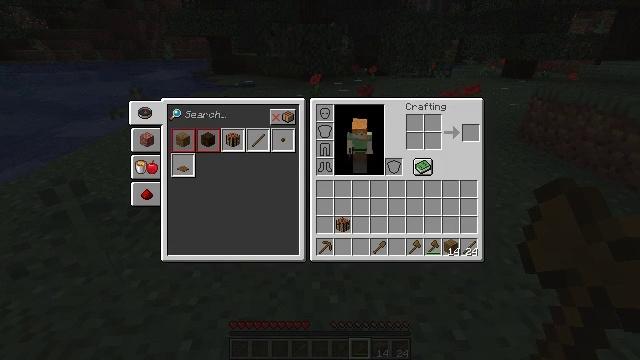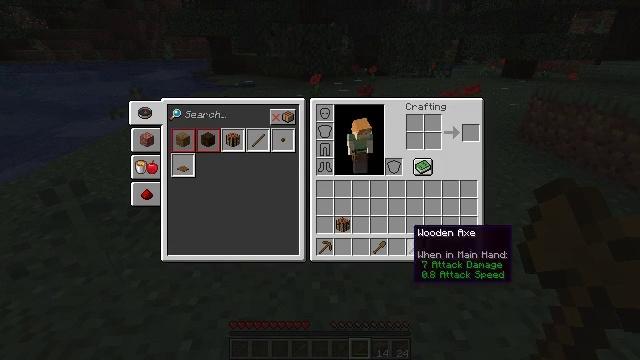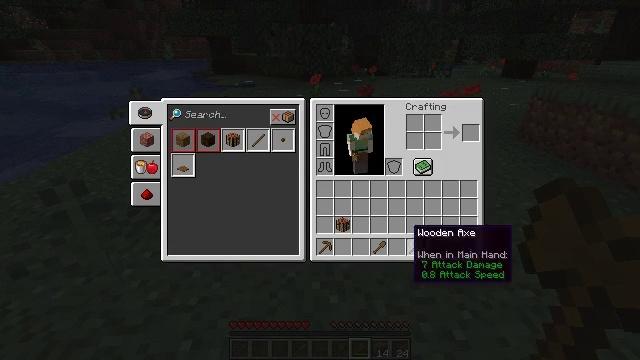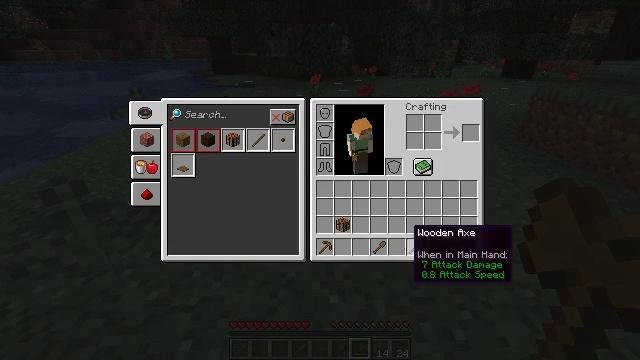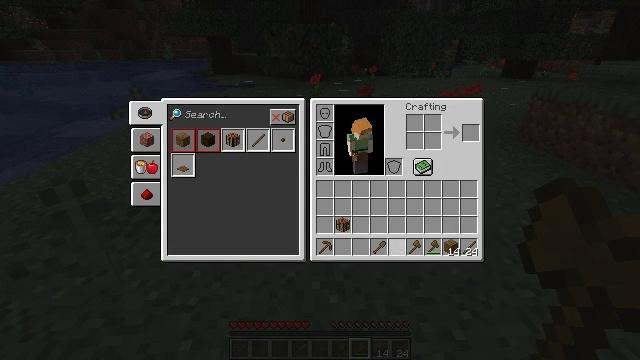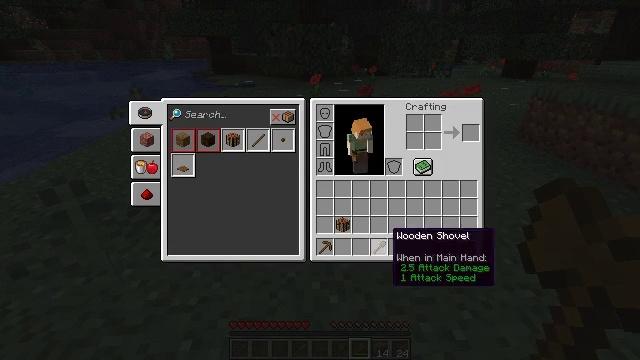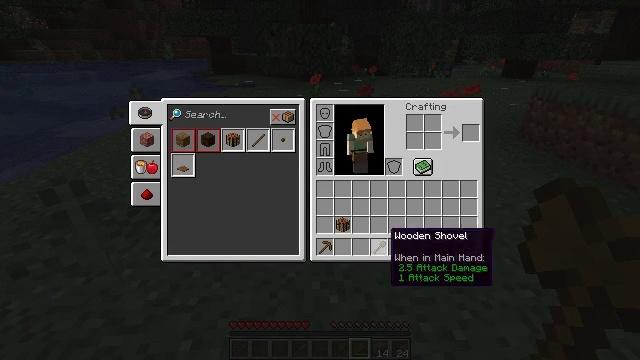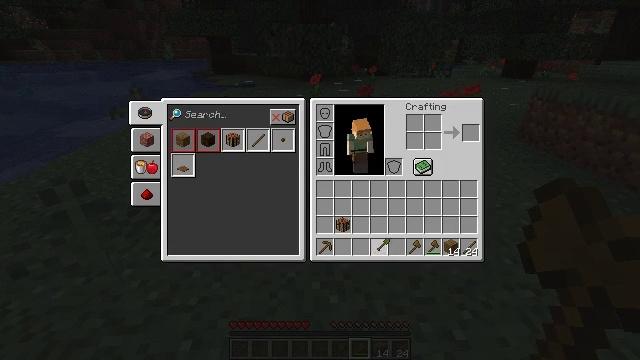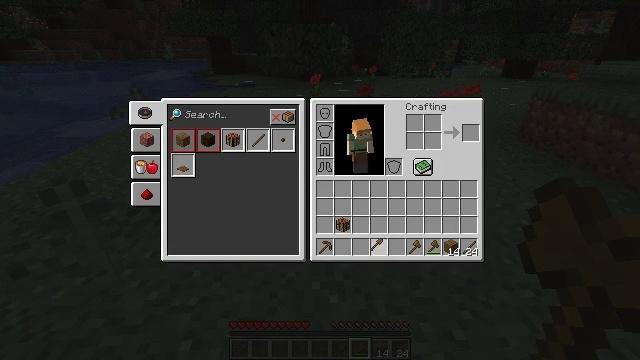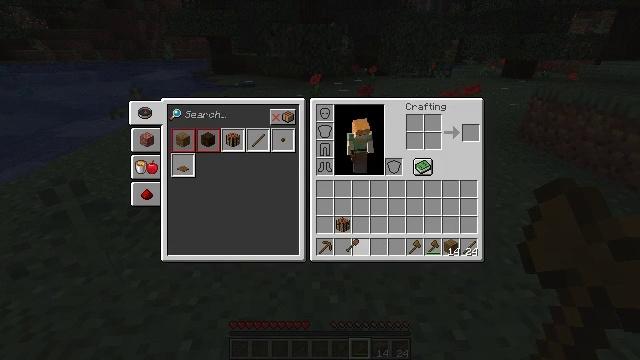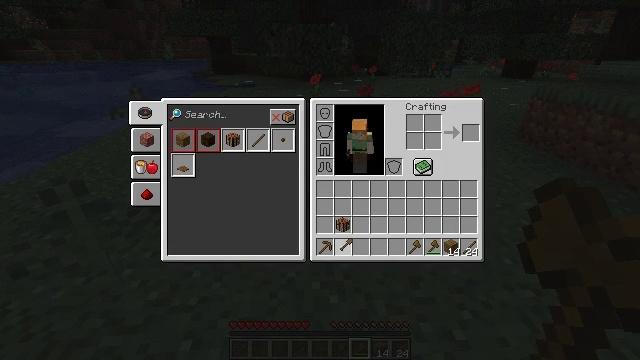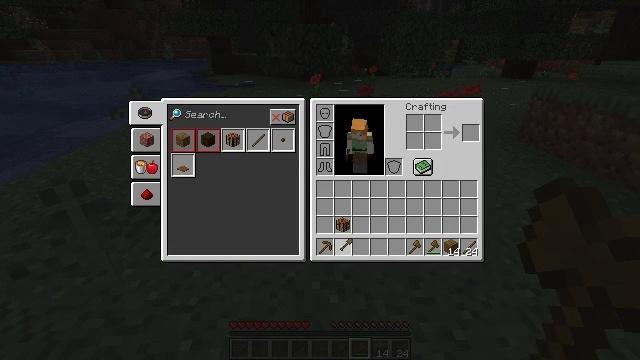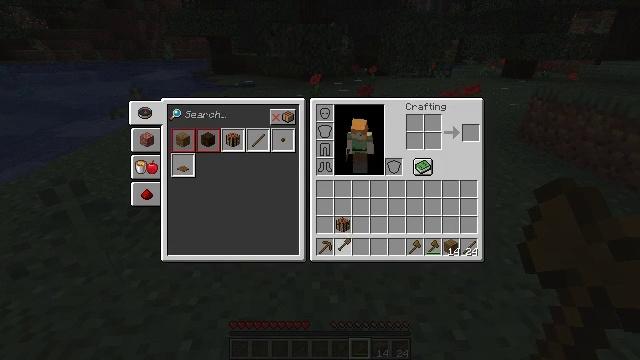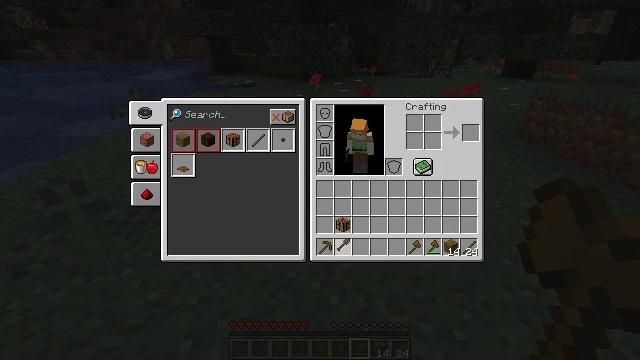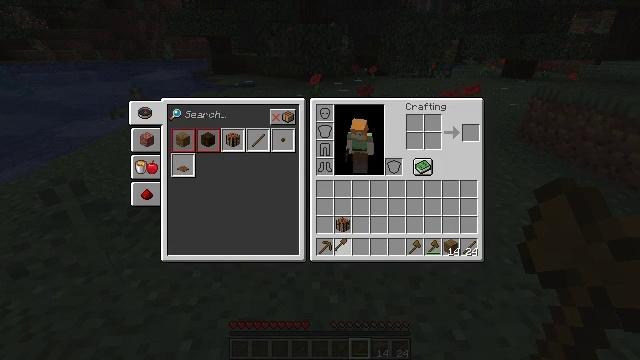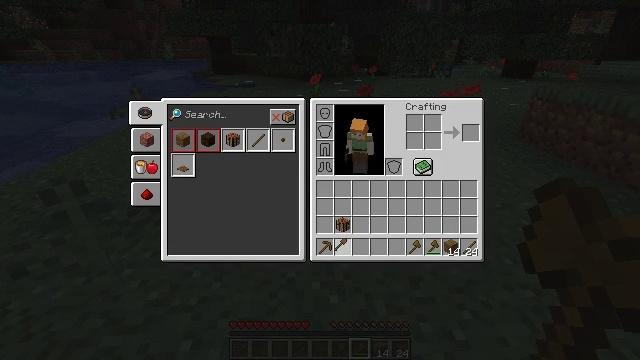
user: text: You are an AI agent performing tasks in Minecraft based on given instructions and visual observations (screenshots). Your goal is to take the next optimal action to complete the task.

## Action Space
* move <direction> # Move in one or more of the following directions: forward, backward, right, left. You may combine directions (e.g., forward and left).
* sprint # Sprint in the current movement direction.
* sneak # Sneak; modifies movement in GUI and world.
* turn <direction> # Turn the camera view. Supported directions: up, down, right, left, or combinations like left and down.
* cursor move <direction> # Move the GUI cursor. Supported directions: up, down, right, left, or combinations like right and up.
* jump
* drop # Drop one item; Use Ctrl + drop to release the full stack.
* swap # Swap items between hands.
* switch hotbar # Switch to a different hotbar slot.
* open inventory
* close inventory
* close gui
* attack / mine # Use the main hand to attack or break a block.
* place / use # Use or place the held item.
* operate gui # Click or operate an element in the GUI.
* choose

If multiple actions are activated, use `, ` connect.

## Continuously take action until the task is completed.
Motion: motion action
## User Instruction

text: Punch the spruce leaves to get saplings.
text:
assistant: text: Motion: cursor move right
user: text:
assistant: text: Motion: no_op
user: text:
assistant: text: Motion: no_op
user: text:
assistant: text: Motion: cursor move left
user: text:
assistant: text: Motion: cursor move left
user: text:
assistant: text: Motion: no_op
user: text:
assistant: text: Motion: operate gui
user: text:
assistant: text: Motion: operate gui
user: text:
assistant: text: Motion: cursor move left, operate gui
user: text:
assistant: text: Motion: operate gui
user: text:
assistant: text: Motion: operate gui
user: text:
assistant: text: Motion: operate gui
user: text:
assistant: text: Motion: operate gui
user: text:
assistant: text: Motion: operate gui
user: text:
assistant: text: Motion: operate gui
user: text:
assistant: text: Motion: no_op
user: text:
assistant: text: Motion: no_op
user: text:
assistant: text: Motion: no_op
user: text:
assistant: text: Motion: operate gui
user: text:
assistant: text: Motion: operate gui
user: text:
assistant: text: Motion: no_op
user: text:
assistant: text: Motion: cursor move right
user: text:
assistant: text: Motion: cursor move right
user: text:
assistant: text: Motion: no_op
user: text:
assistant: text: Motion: no_op
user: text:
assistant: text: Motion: no_op
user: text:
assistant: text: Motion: no_op
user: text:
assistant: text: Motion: no_op
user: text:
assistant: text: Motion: no_op
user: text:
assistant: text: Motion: operate gui